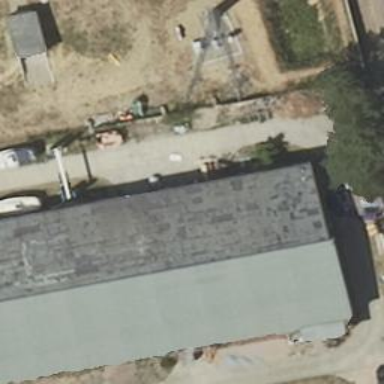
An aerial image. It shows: Building with flat dark grey roof.